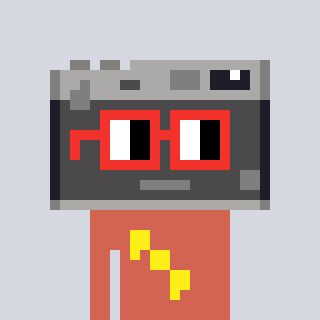
a pixel art character with square red glasses, a camera-shaped head and a peachy-colored body on a cool background